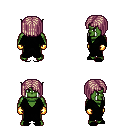
a pixel art fantasy rpg character, male body template, orc, green skin, black robe, metal pants, white blonde pageboy hairstyle, gold gloves, black slippers, four views (front, back, left, right), 2x2 character sprite sheet, small pixel art, hard edges, no anti-aliasing